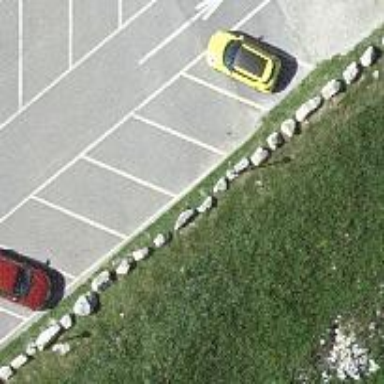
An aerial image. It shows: Block barrier.